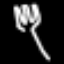
Label: fork